Question: I am new to C++ and still learning it.I did an exercise on book and everything seems right in my program,but it will just crash when showing the inputs that I entered.I tried to ran it on different compilers and computers,the results were the same.Hope someone will help me thank you.And here is the program.
'''
#include<iostream>
using namespace std;
int main()
{
string name;
char code[1];
float price;
int quantity;
cout<<"Enter an item name : "<<endl;
getline(cin,name);
cout<<"Enter the item code : "<<endl;
cin>>code;
cout<<"Enter the price per unit : "<<endl;
cin>>price;
cout<<"Enter the quanlity : "<<endl;
cin>>quantity;
cout<<"You entered the item name : "<<name<<endl
<<"You entered the item code : "<<code<<endl
<<"You entered the item price : "<<"RM"<<price<<endl
<<"You entered the item quantity: "<<quantity<<" unit"<<endl
<<"The total cost : "<<"RM"<<(quantity*price)<<endl;
return 0;
}
'''
and this is the output:

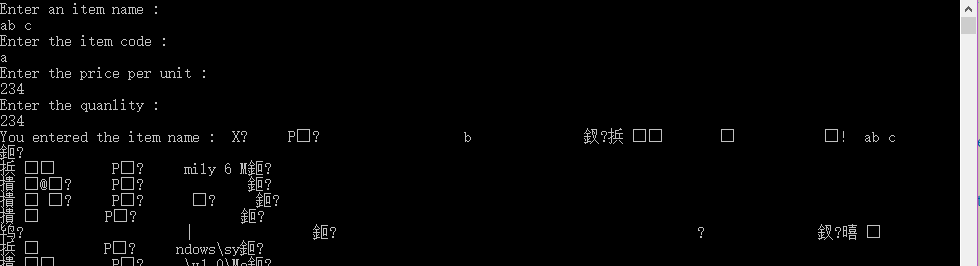
Answer: 'char code<URL>
'cin>>code;' '>>'is actually a function, so 'code' is seen as a pointer to 'char'. It treats a pointer to 'char' as though it is a c-style string and attempts to null terminate it. Sadly there is only room for one character and no room for the null terminator, so the null terminator is written to memory that is not owned by the program.
If the program survives that, '"You entered the item code : "<<code<<endl'. '<<' also treats a pointer to 'char' as though it is a c-style string and attempts to write until it finds the null terminator, reading past the end of the array and from invalid memory and who knows where it will finally find a null character and stop.
Solution:
If you only want one 'char', define code to be only one 'char' with
'''
char code;
'''